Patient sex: M
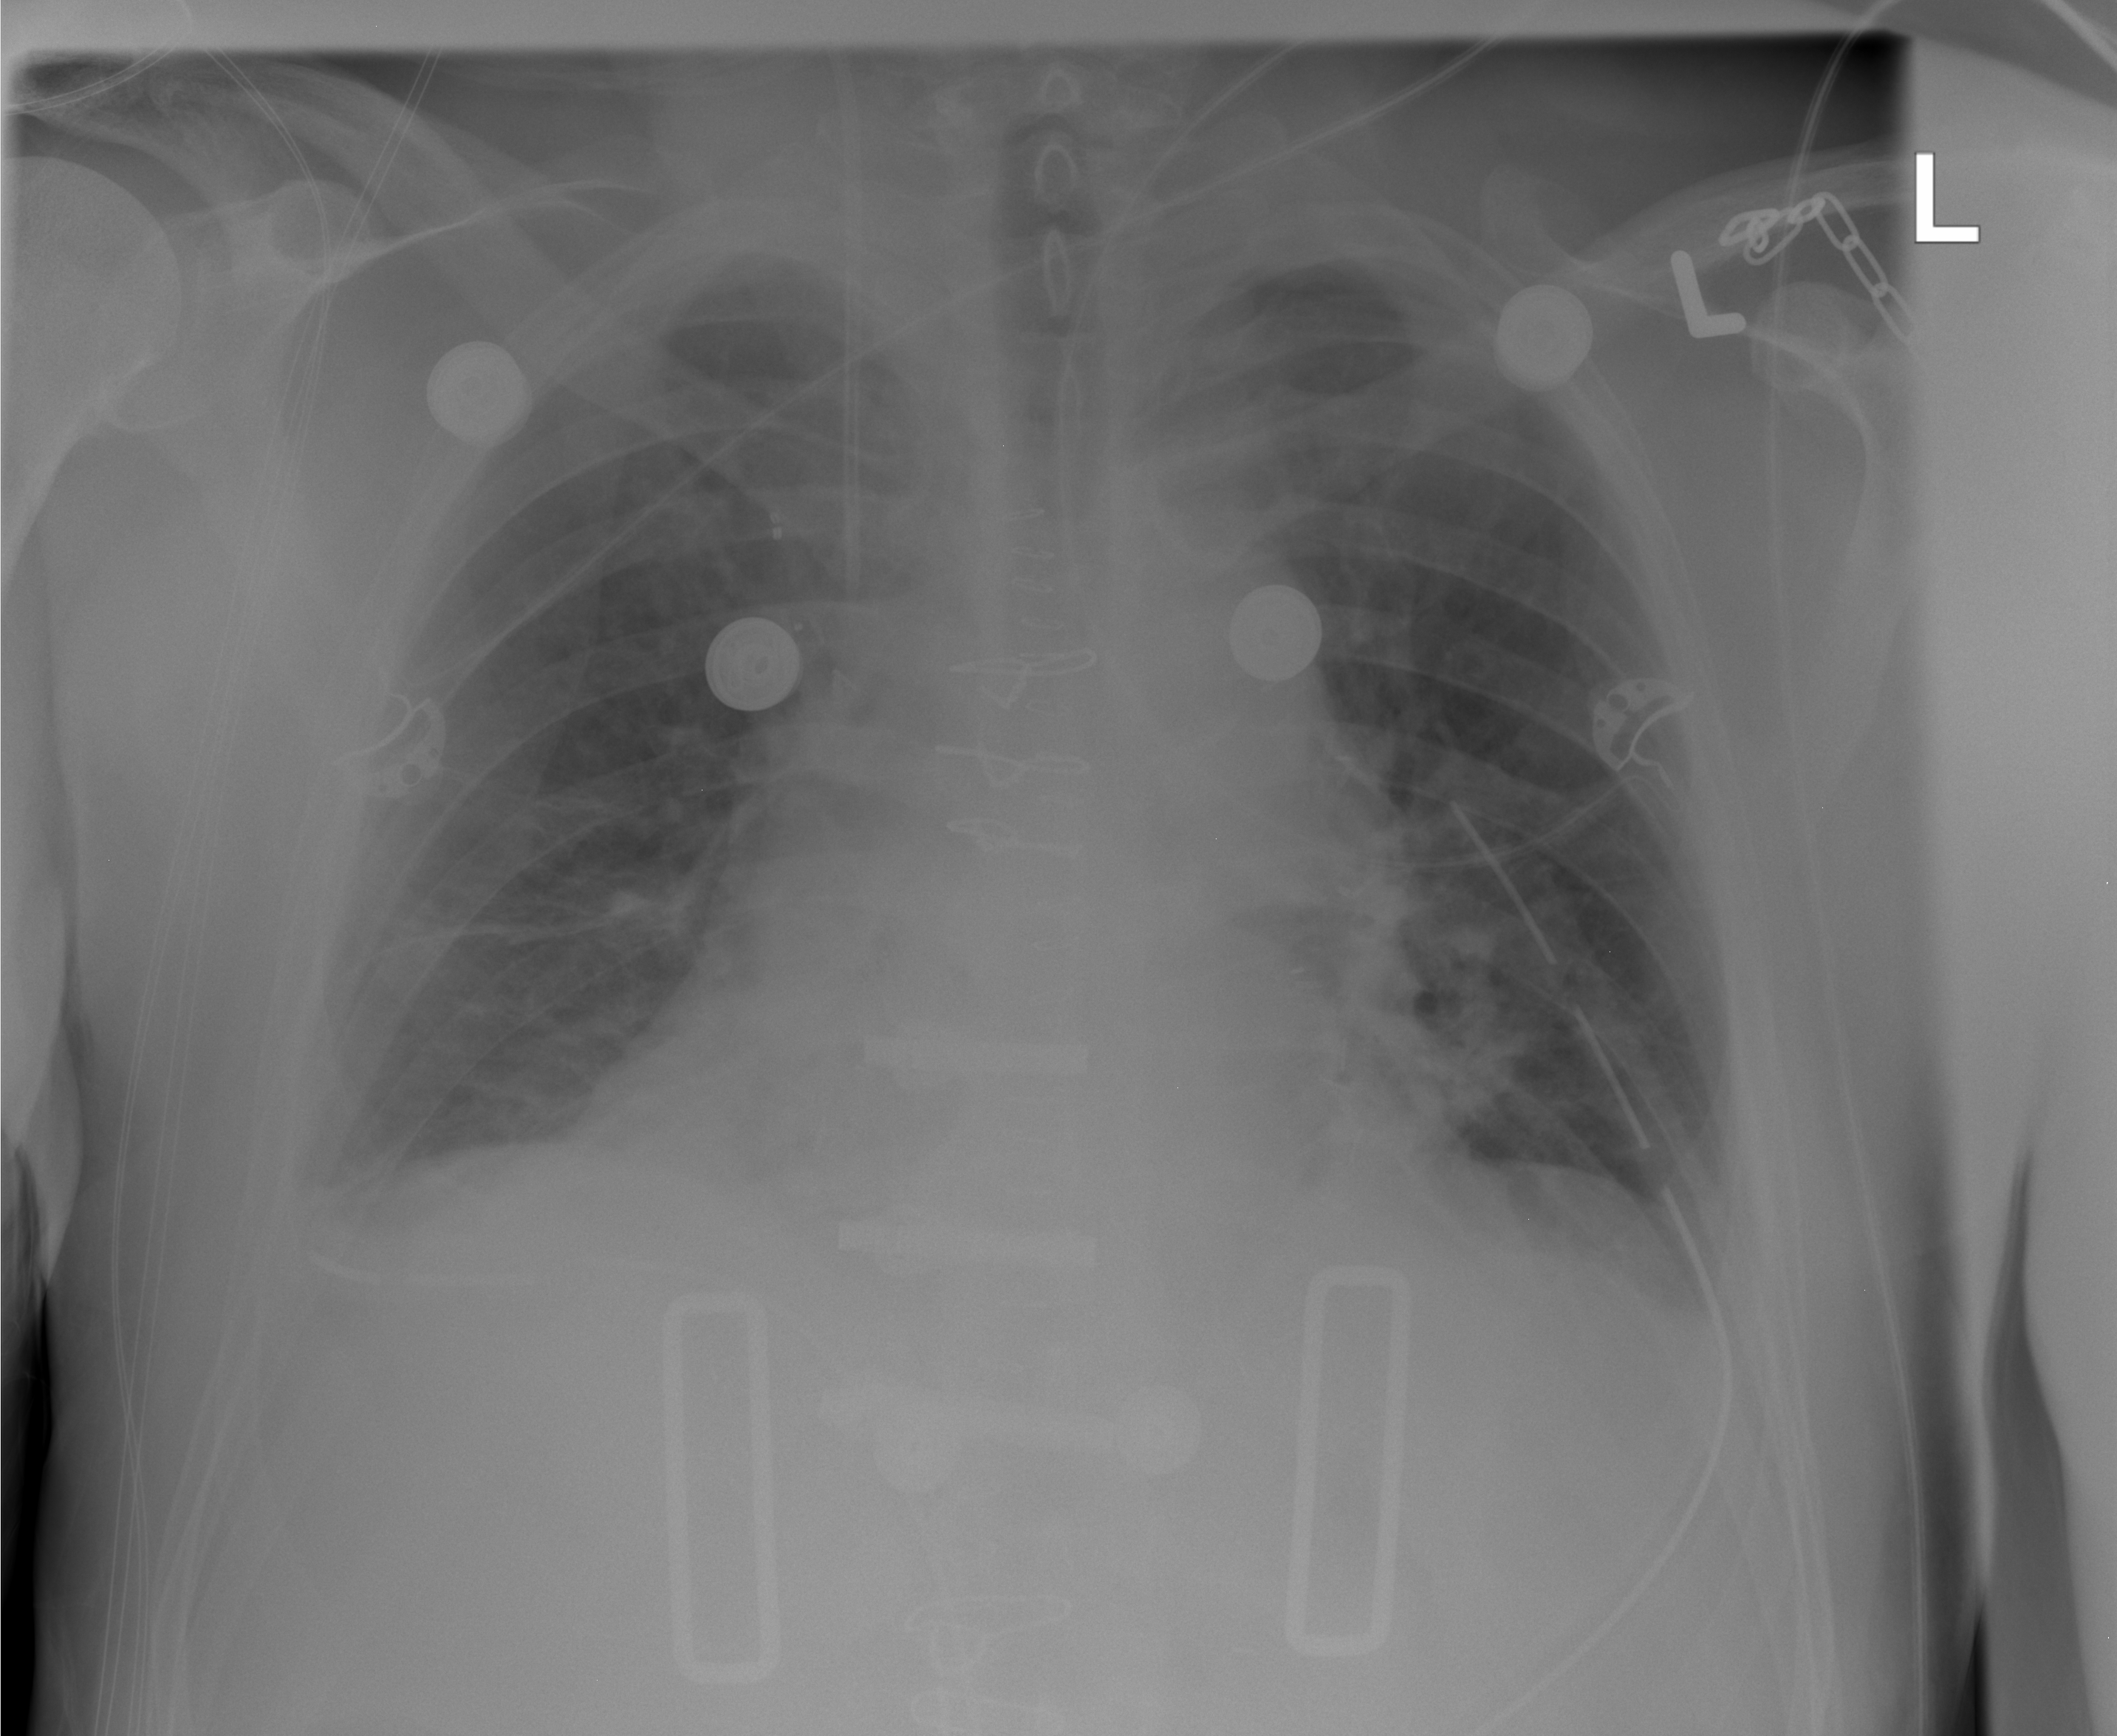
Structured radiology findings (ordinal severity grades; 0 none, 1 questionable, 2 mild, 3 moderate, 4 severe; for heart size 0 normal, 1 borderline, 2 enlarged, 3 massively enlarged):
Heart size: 2
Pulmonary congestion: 0
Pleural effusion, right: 1
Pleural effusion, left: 1
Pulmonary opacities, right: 0
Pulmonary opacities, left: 0
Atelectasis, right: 2
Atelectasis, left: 2